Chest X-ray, PA view. Patient: 66 years old, sex F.
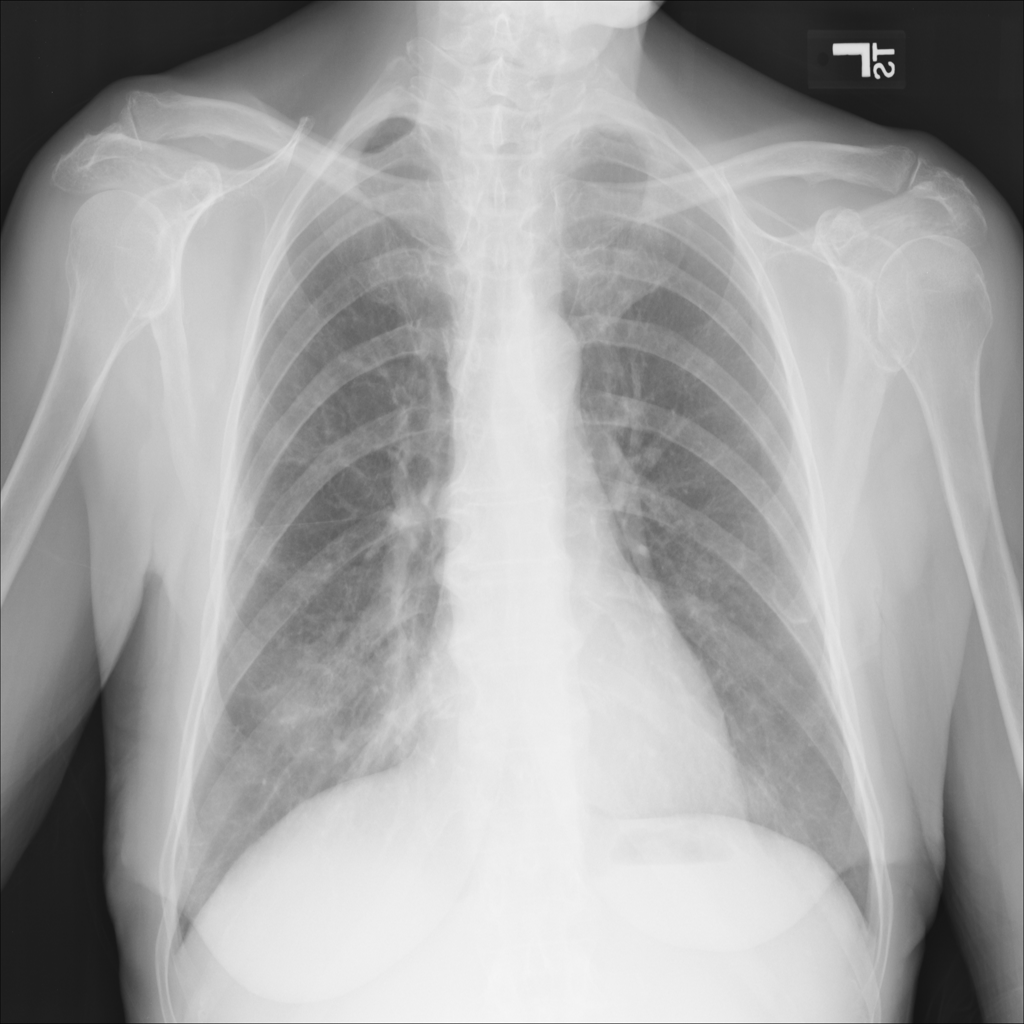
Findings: Infiltration